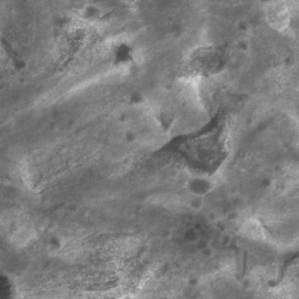
Label: non_frost